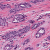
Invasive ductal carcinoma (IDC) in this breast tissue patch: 1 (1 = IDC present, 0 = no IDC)